Question: I have a problem where I am using a TextArea in Qml. A C++ Model holds a reference to that TextArea.
When I insert a QTextTable in the C++ model it all fine until the user enters some text. After the user manually edits a few cells and writes some text in it, it gets all messed up. Does anyone know anything on how to solve it?
I also have other functions with are working perfectly. So I would guess there is nothing wrong with the connection between the c++ model and the textarea.
Here is the Documenthandler.h
'''
#include <QQuickTextDocument>
#include <QtGui/QTextCharFormat>
#include <QtCore/QTextCodec>
#include <qqmlfile.h>
QT_BEGIN_NAMESPACE
class QTextDocument;
QT_END_NAMESPACE
class DocumentHandler : public QObject
{
Q_OBJECT
Q_ENUMS(HAlignment)
Q_PROPERTY(QQuickItem *target READ target WRITE setTarget NOTIFY targetChanged)
Q_PROPERTY(QString text READ text WRITE setText NOTIFY textChanged)
public:
DocumentHandler();
Q_INVOKABLE void createTable(int columns ,int rows);
QQuickItem *target() { return m_target; }
void setTarget(QQuickItem *target);
QString text() const;
public Q_SLOTS:
void setText(const QString &arg);
Q_SIGNALS:
void targetChanged();
void textChanged();
void error(QString message);
private:
QTextCursor textCursor() const;
QQuickItem *m_target;
QTextDocument *m_doc;
QString m_text;
};
'''
Here is the documenthandler.cpp
in the "createTable" function I create the table
'''
#include "documenthandler.h"
#include <QtGui/QTextDocument>
#include <QtGui/QTextList>
#include <QtGui/QTextTable>
#include <QtGui/QTextCursor>
#include <QtGui/QFontDatabase>
#include <QtCore/QFileInfo>
DocumentHandler::DocumentHandler()
: m_target(0)
, m_doc(0)
{
}
void DocumentHandler::setTarget(QQuickItem *target)
{
m_doc = 0;
m_target = target;
if (!m_target)
return;
QVariant doc = m_target->property("textDocument");
if (doc.canConvert<QQuickTextDocument*>()) {
QQuickTextDocument *qqdoc = doc.value<QQuickTextDocument*>();
if (qqdoc)
m_doc = qqdoc->textDocument();
}
emit targetChanged();
}
void DocumentHandler::setText(const QString &arg)
{
if (m_text != arg) {
m_text = arg;
emit textChanged();
}
}
QString DocumentHandler::text() const
{
return m_text;
}
QTextCursor DocumentHandler::textCursor() const
{
if (!m_doc)
return QTextCursor();
QTextCursor cursor = QTextCursor(m_doc);
return cursor;
}
void DocumentHandler::createTable(int columns , int rows)
{
QTextCursor cursor = textCursor();
if (cursor.isNull())
return;
cursor.insertTable(rows,columns);
}
'''
Here is the main qml
'''
import QtQuick 2.12
import QtQuick.Window 2.12
import QtQuick.Controls 1.6
import DocumentHandler 1.0
Window {
visible: true
width: 640
height: 480
title: qsTr("Hello World")
Button
{
id:btn
text:"test"
onClicked: document.createTable(5,5);
}
TextArea {
Accessible.name: "document"
id: tooltip_area
selectByMouse: true
anchors.left:parent.left
anchors.right:parent.right
anchors.top: btn.bottom
anchors.bottom: parent.bottom
baseUrl: "qrc:/"
text: document.text
textFormat: Qt.RichText
wrapMode: TextEdit.WrapAtWordBoundaryOrAnywhere
Component.onCompleted: forceActiveFocus()
}
DocumentHandler{
id: document
target: tooltip_area
}
}
'''
here is the main function, there is nothing special except I register the QML Type
'''
#include <QGuiApplication>
#include <QQmlApplicationEngine>
#include "documenthandler.h"
int main(int argc, char *argv[])
{
QCoreApplication::setAttribute(Qt::AA_EnableHighDpiScaling);
QGuiApplication app(argc, argv);
QQmlApplicationEngine engine;
const QUrl url(QStringLiteral("qrc:/main.qml"));
qmlRegisterType<DocumentHandler>("DocumentHandler",1,0,"DocumentHandler");
QObject::connect(&engine, &QQmlApplicationEngine::objectCreated,
&app, <URL> {
if (!obj && url == objUrl)
QCoreApplication::exit(-1);
}, Qt::QueuedConnection);
engine.load(url);
return app.exec();
}
'''
This is how it looks after filling up some cells

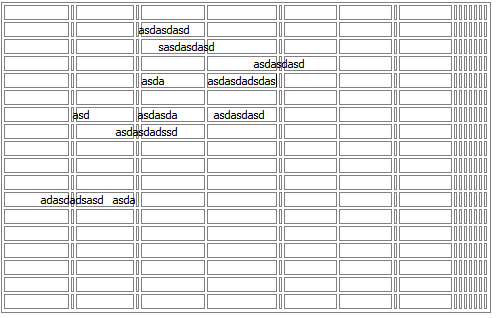
Answer: So I solved it by just selecting everything and deselecting when the text changes. Theoretically I only need to do it when I am in a Table Block.
'''
onTextChanged:
{
if(recoursionlock)
{
recoursionlock =false;
var curpos = tooltip_area.cursorPosition;
var select_start = tooltip_area.selectionStart;
var select_end = tooltip_area.selectionEnd;
selectAll();
deselect();
if(curpos !== -1 && curpos >= tooltip_area.text.lenght)
tooltip_area.cursorPosition = curpos;
else
tooltip_area.select(select_start,select_end)
recoursionlock = true;
}
}
'''